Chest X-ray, PA view. Patient: 73 years old, sex M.
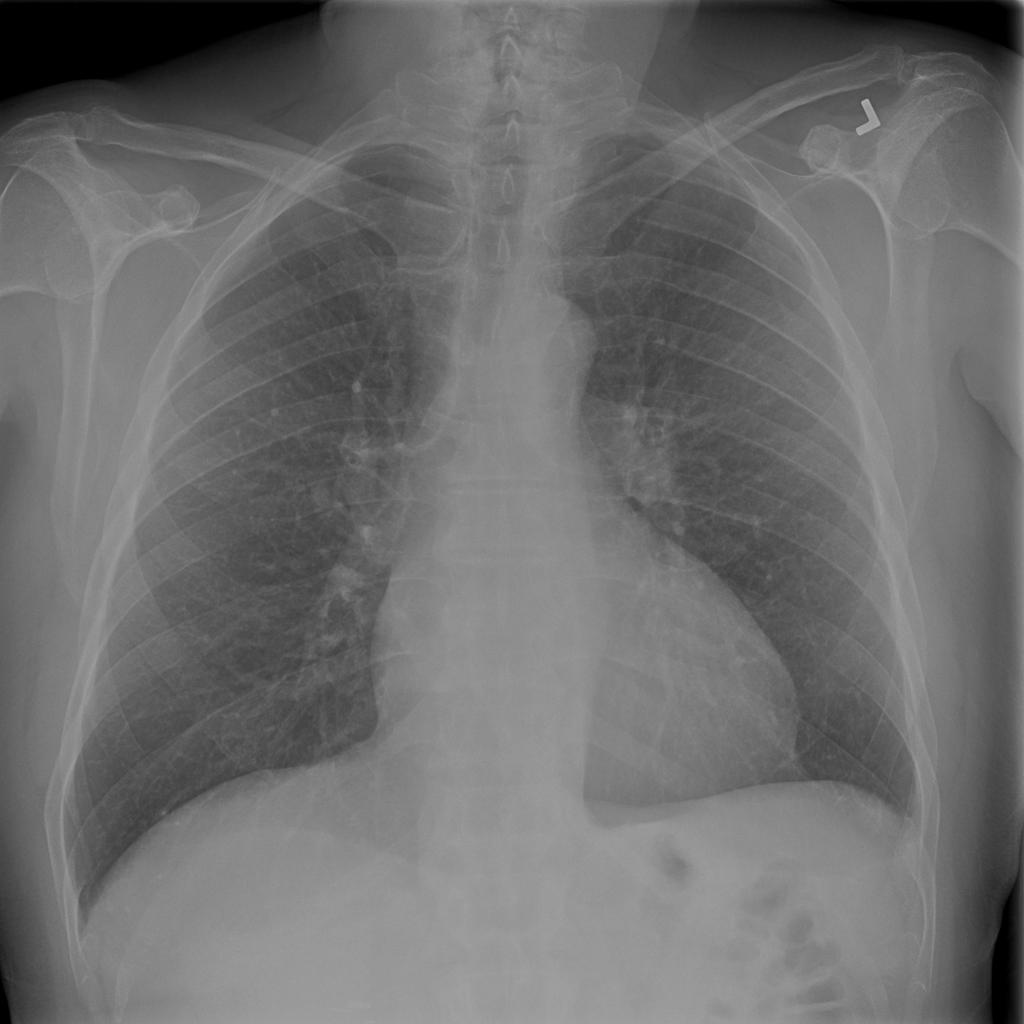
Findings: Cardiomegaly